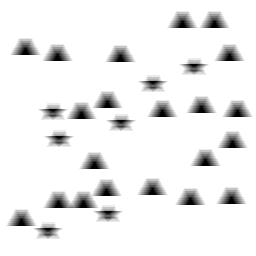
Squares: 0
Triangles: 21
Stars: 7
Total shapes: 28